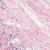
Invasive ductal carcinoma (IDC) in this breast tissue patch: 0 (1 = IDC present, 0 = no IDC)